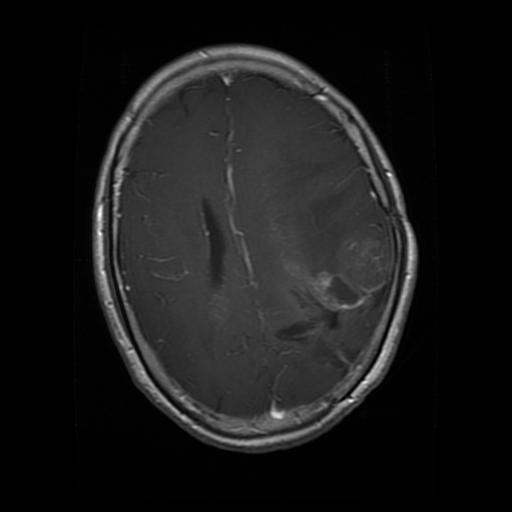
Label: glioma